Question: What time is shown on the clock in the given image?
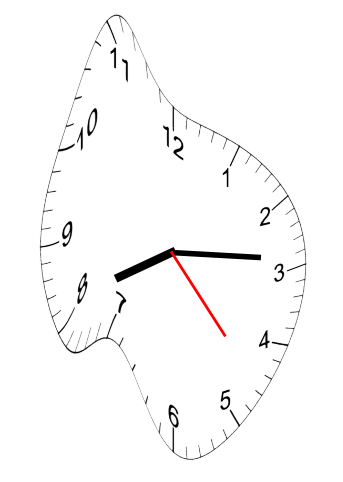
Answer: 08:14:23